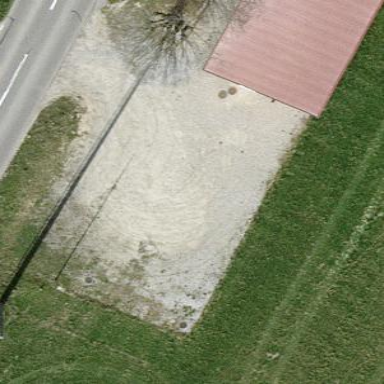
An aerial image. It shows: Parking area with surface.